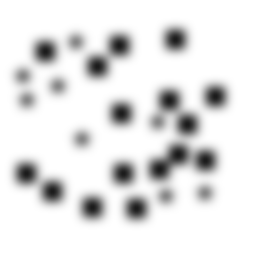
Squares: 16
Triangles: 0
Stars: 8
Total shapes: 24